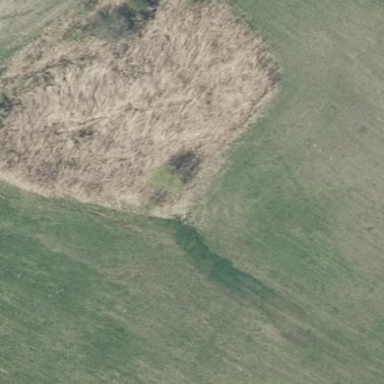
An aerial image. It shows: Patch of scrub vegetation.